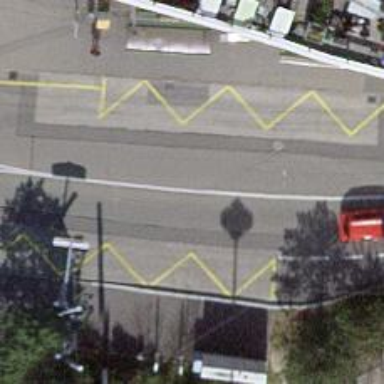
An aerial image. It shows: Bus stop for trolleybuses with designated stop position for public transport.